Question: I am using pdf clown and i got the requirement like highlight the color for non english search keyword as orange.Currently i am able to search the keyword and highlight with yellow color for non english keywords as per the screenshot:

Kindly provide your inputs to highlight the color for non english search keyword as orange.Thanks in advance .
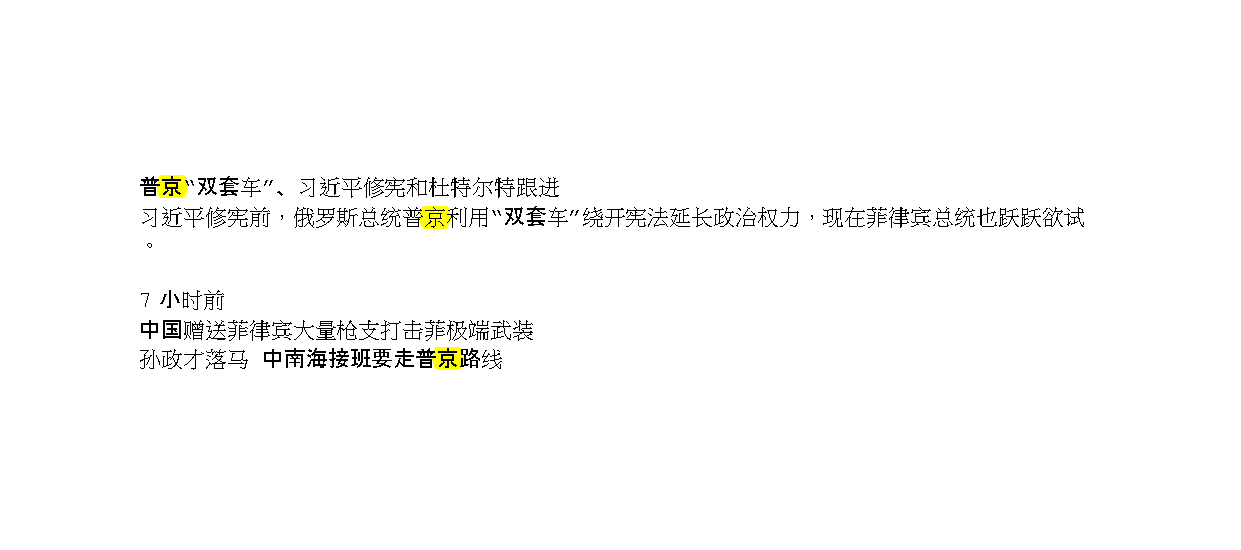
Answer: <URL>
In the code the highlight annotation is created without any color selection. Thus, yellow is used.
If you add a color selection to
'''
new TextMarkup(page, highlightQuads, null, MarkupTypeEnum.Highlight);
'''
like this
'''
new TextMarkup(page, highlightQuads, null, MarkupTypeEnum.Highlight).withColor(new DeviceRGBColor(1, .5, .2));
'''
you get
<URL>